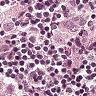
Metastatic tissue present: yes